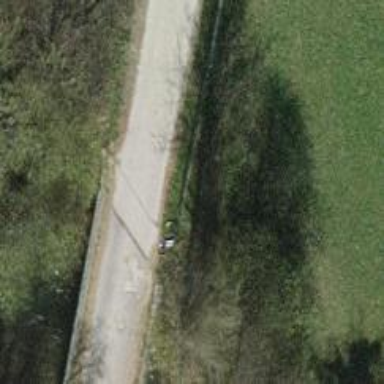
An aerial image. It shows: Unclassified road bridge with concrete surface.